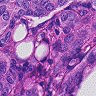
Metastatic tissue present: yes